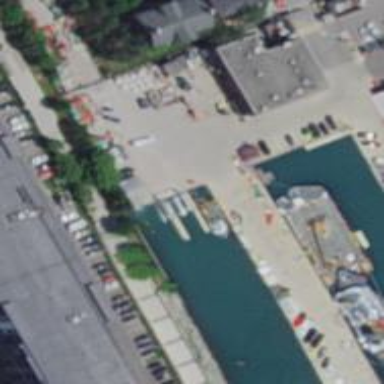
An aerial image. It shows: Pier designed with boat lift feature.